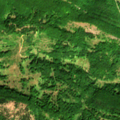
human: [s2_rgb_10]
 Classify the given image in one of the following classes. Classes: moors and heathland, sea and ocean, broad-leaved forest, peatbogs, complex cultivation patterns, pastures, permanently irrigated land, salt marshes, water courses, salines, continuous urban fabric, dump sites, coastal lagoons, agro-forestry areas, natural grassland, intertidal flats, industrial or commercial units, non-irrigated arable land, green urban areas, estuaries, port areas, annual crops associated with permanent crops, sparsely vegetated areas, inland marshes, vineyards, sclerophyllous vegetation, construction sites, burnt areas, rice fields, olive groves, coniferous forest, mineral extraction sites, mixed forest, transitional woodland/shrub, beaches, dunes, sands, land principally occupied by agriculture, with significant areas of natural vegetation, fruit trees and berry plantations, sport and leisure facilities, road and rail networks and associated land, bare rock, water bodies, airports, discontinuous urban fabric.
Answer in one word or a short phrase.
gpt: broad-leaved forest, mixed forest, transitional woodland/shrub